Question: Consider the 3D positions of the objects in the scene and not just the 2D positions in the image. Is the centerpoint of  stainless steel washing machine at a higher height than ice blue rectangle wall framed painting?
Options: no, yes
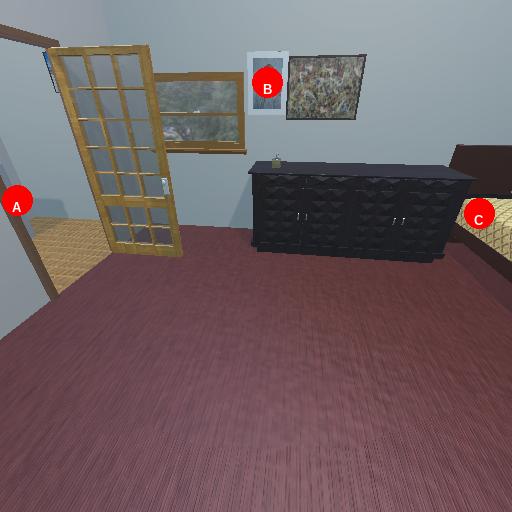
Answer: no